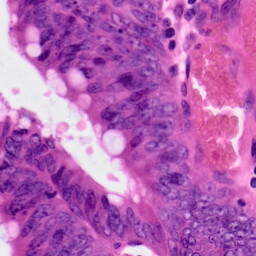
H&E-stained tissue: Colon